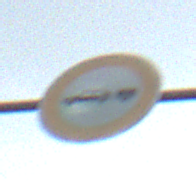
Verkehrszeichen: VerbotPersonenkraftwagenMitAnhaenger
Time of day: Midday
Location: Outdoor (Suburban)
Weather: Overcast
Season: NotSpecified
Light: Natural